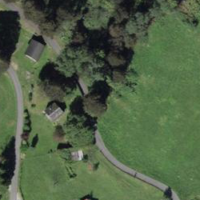
EUNIS habitat code: 52
Species observed at this site:
Rhagonycha fulva
Lycaena phlaeas
Anyphaena accentuata
Coenonympha pamphilus
Vanessa atalanta
Mangora acalypha
Polyommatus icarus
Argynnis paphia
Maniola jurtina
Silene dioica
Phyteuma betonicifolium